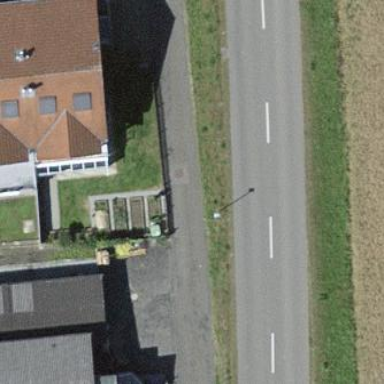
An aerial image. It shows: Building with tiled roof.